Field crop: tomato
Growth stage: 1
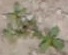
Species: portulaca